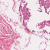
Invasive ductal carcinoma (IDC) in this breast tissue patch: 0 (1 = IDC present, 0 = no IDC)